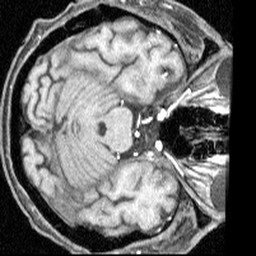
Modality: angio
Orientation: axial
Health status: ill
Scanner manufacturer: siemens
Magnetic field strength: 1.5 T
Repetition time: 0.039 s
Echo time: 0.00502 s